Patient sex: F
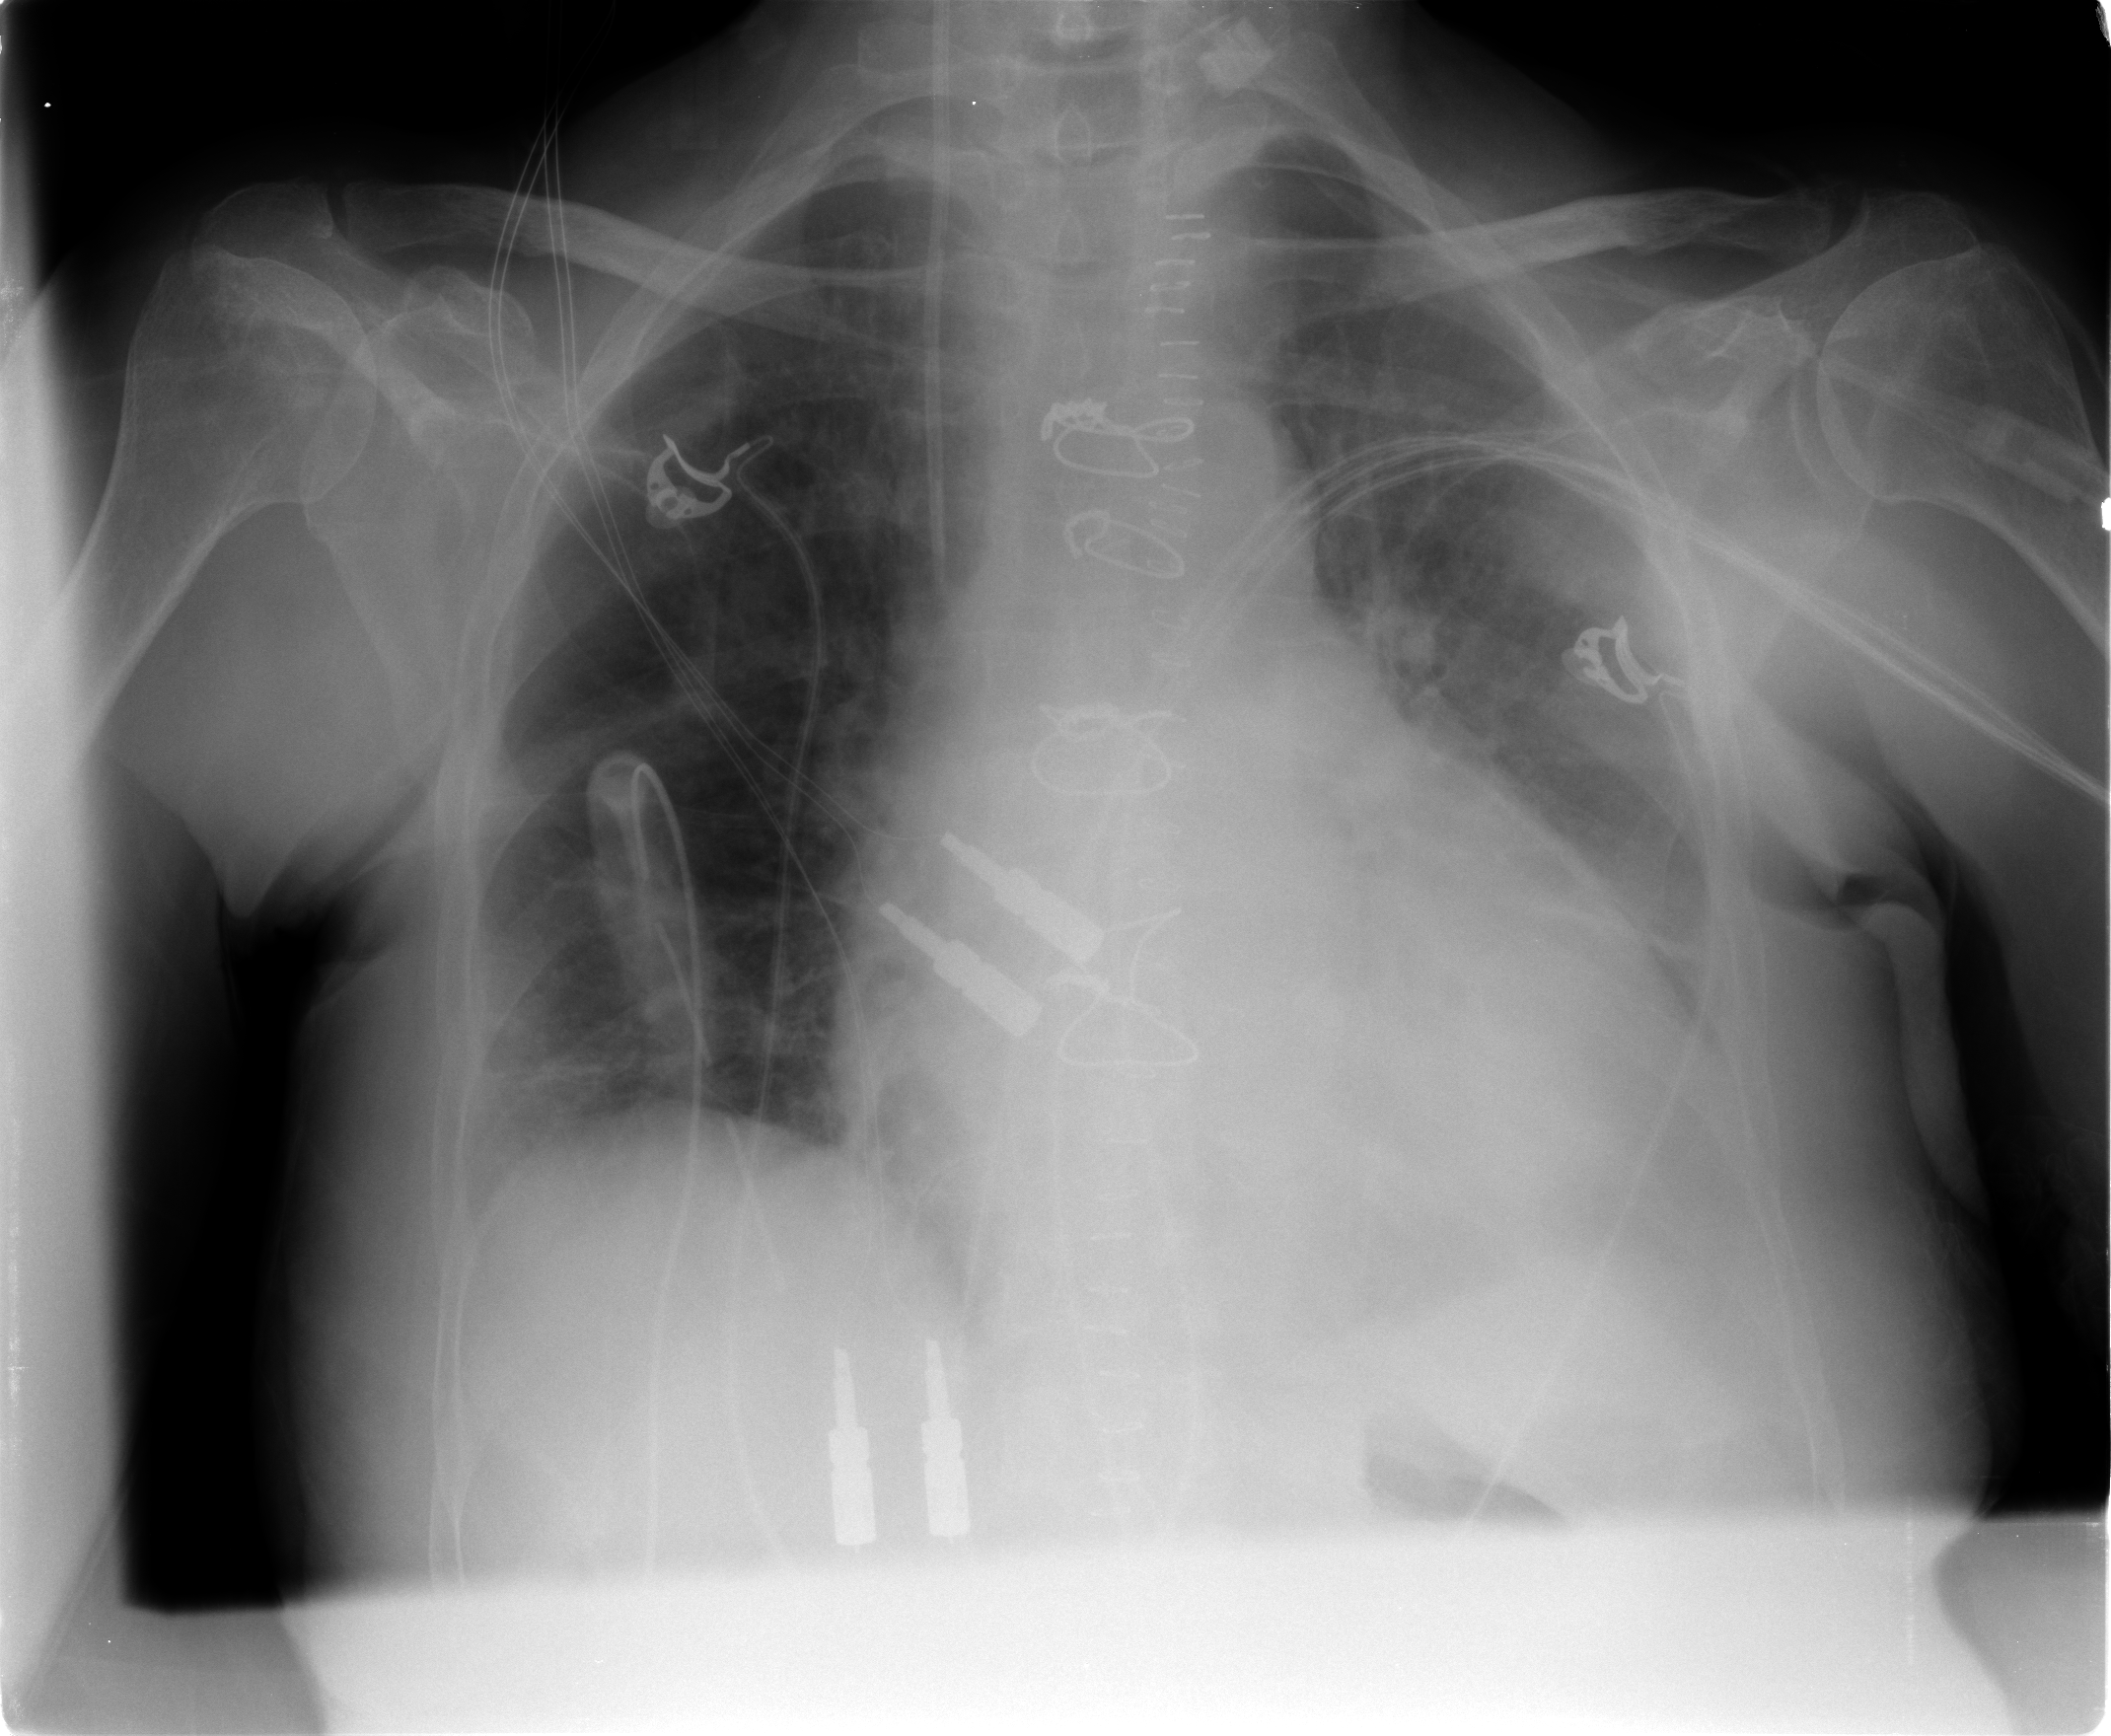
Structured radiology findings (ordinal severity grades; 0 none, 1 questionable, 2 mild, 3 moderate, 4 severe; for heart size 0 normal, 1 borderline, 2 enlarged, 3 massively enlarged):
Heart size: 2
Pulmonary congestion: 2
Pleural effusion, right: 2
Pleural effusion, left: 2
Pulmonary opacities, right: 2
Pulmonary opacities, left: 2
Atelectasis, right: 2
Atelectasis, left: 2